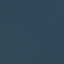
Land use / land cover: SeaLake